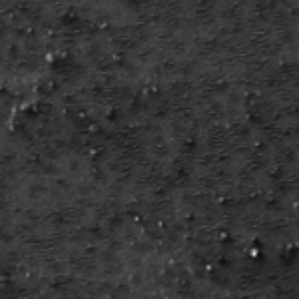
Label: frost